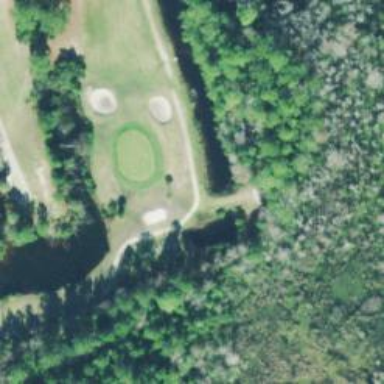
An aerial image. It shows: Golf tee.